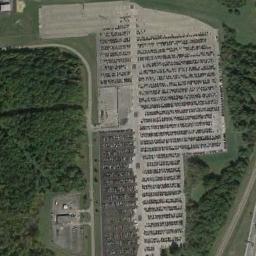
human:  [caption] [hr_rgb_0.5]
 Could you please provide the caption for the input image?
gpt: The parking lot with lots of cars arranged neatly in lines is surrounded by a forest .

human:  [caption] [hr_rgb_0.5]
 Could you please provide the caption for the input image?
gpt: Many trees are around the parking lot .

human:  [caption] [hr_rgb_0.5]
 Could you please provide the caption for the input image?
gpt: Seven rows of cars were parked in the parking lot .

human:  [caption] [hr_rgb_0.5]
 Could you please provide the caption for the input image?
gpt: The parking lot is full of cars next to some trees .

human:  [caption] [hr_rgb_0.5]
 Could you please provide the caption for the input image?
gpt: There are many green trees around the parking lot with hundreds of cars .